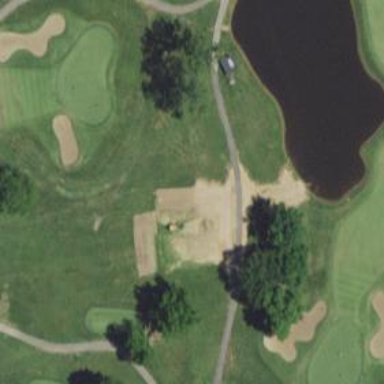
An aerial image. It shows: Golf cartpath that is also road path.